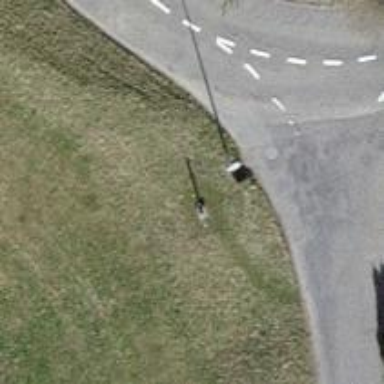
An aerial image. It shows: Historic wayside cross.